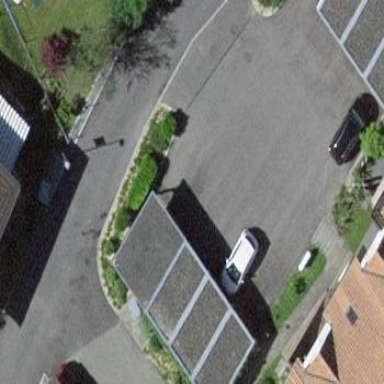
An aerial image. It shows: Garage building.